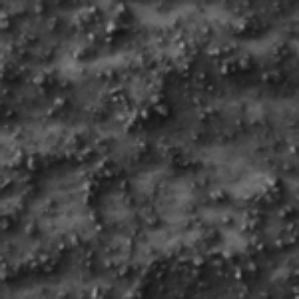
Label: frost